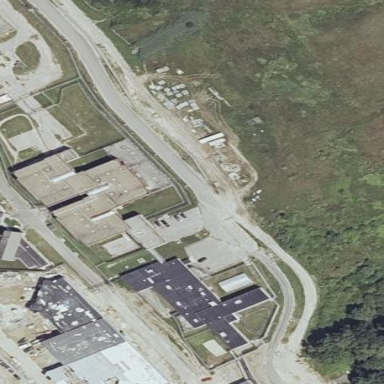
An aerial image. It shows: Prison.